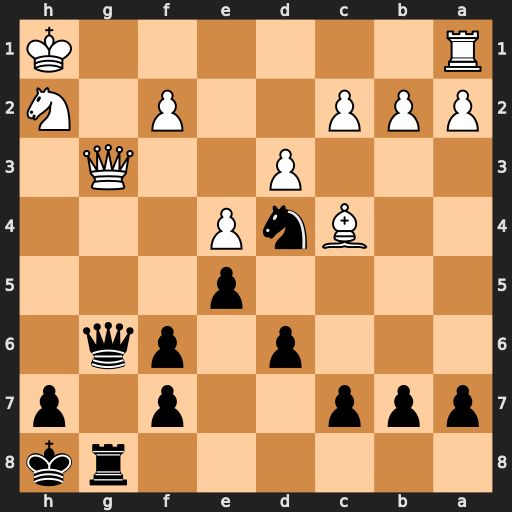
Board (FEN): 6rk/ppp2p1p/3p1pq1/4p3/2BnP3/3P2Q1/PPP2P1N/R6K
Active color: b
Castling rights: -
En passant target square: -
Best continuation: Qh5 Bxf7 Qxf7